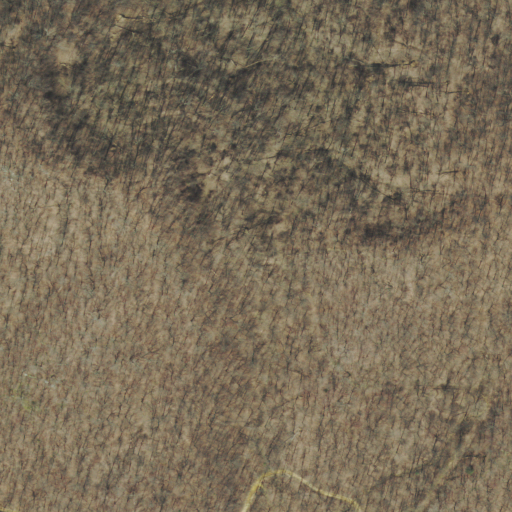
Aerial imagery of gap in Tennessee named Big Hurricane Gap containing only deciduous forest